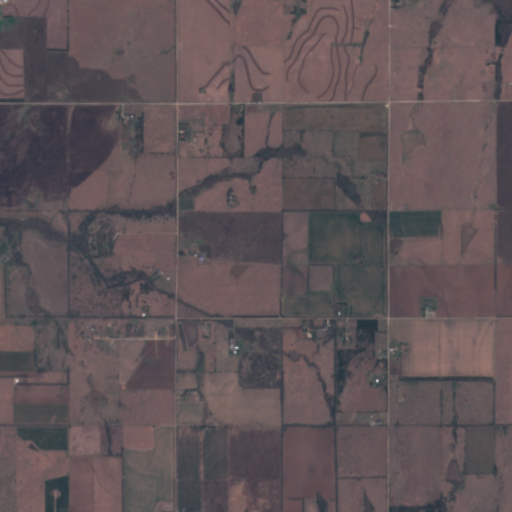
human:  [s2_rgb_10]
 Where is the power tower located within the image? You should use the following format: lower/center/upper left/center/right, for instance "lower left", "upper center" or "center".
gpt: The power tower is located in the upper right of the image.
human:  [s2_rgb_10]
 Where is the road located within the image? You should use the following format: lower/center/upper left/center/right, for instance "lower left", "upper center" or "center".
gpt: There is no road in the image.